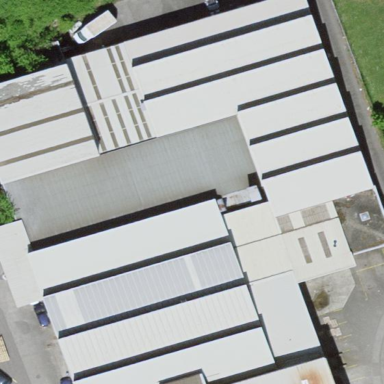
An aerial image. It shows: Industrial building.